Question: how can I create this kind of built in userform in excel? I am learning Visual Basic but couldn't find a way of creating a userform which is build in a sheet of excel like this picture.

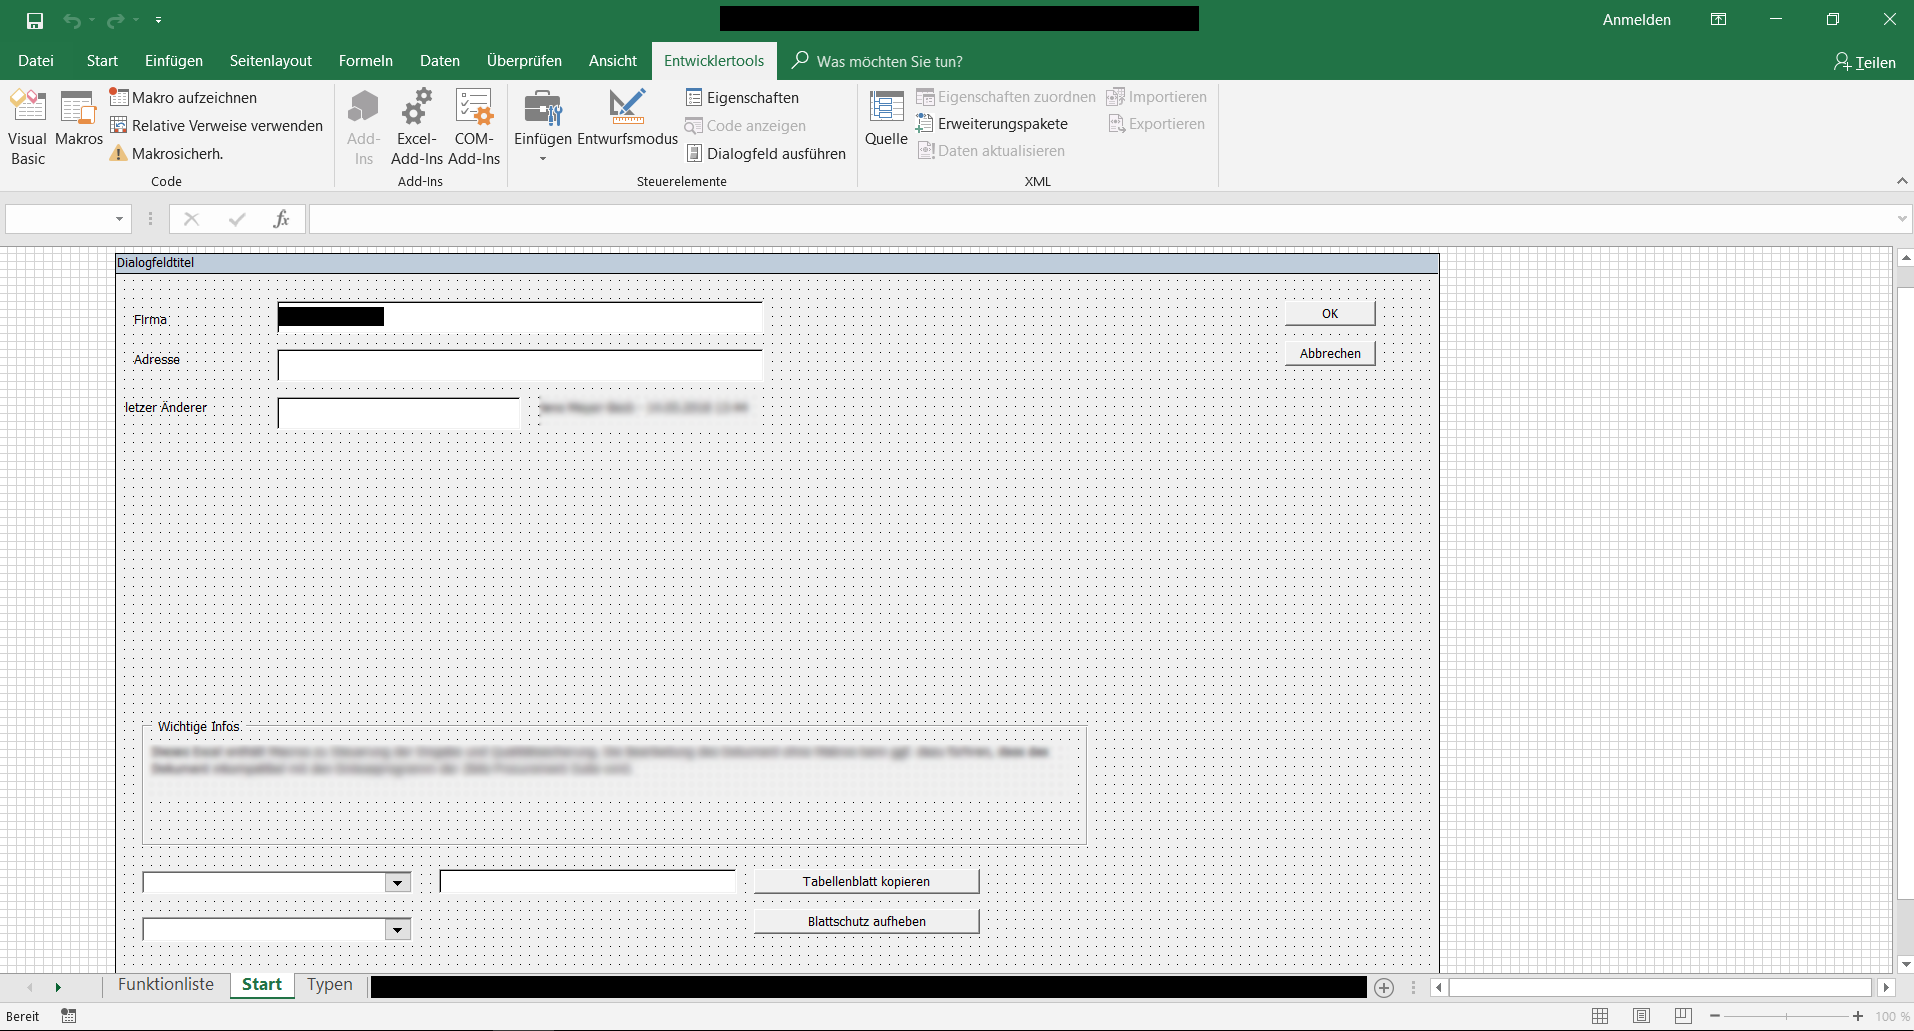
Answer: I think this is about Excel 5.0 dialog sheets. To create a dialog sheet, right-click any worksheet tab. From the pop-up menu, select Insert, and on the General tab of the Insert dialog box, select MS Excel 5.0 Dialog. <URL> is some more information on it